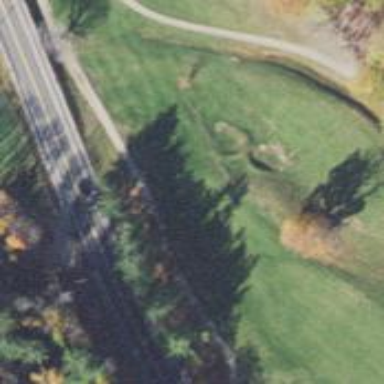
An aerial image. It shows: Grassy area designated as golf fairway.